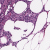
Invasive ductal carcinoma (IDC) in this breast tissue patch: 1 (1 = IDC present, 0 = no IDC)